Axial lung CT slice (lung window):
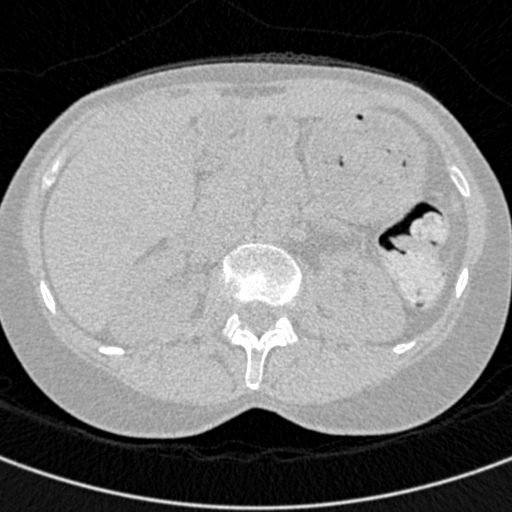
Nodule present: no